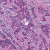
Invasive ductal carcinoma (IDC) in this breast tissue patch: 1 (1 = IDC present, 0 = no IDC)